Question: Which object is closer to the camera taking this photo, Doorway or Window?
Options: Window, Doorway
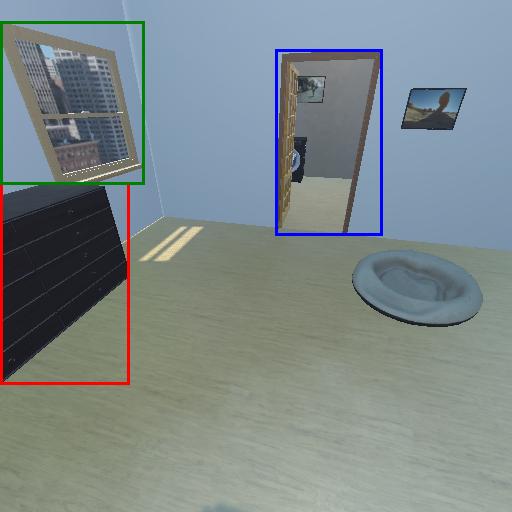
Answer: Window